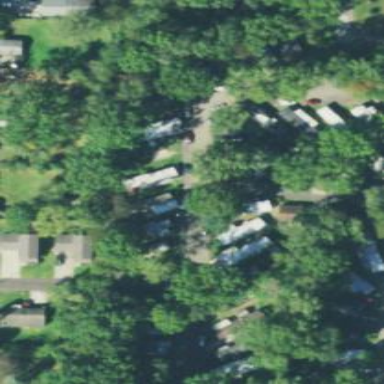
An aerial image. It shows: Residential area designated as trailer park.